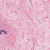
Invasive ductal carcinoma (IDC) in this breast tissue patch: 0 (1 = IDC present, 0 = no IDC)